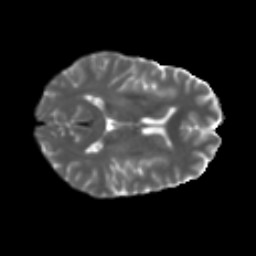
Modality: T2w
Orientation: axial
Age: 49
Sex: male
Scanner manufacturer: ge
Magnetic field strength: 3 T
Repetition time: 7.8 s
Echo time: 0.0611 s